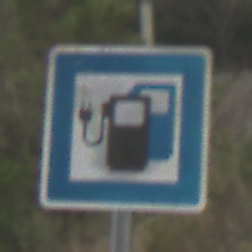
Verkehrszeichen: LadestationFuerElektrofahrzeuge
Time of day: Midday
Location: Outdoor (Nature)
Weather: Overcast
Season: NotSpecified
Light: Natural